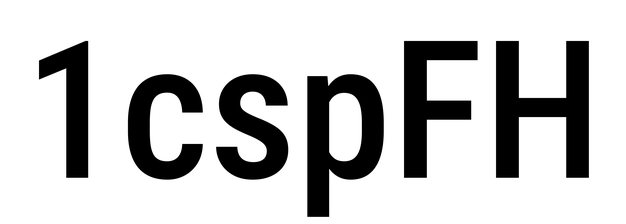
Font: Roboto_Condensed_Medium